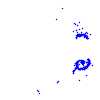
Particle: kaon